Aerial crown-view tile of a tropical tree (Barro Colorado Island, Panama), acquired 20250715:
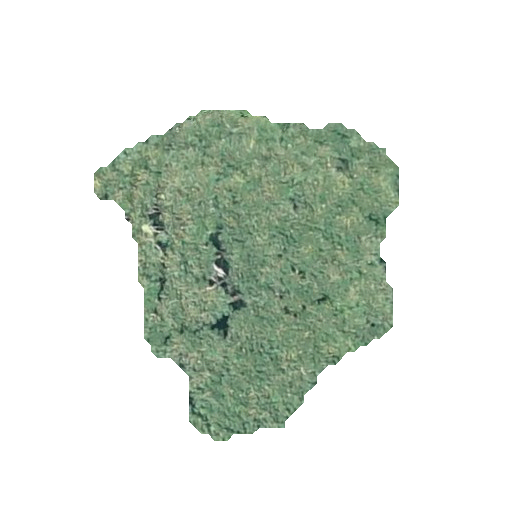
Species: Jacaranda copaia
GBIF accepted scientific name: Jacaranda copaia
Crown area: 100.577 m²